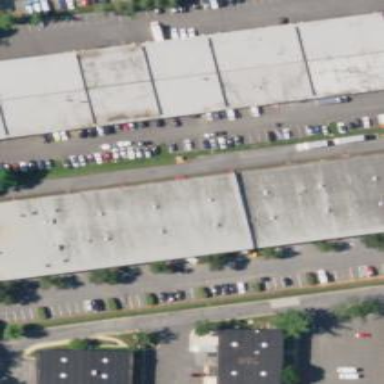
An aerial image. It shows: Commercial building.